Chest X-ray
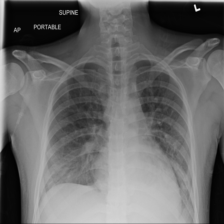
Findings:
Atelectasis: positive
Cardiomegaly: negative
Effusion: positive
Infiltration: negative
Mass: negative
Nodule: negative
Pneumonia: negative
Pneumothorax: negative
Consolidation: negative
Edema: negative
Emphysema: negative
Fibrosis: negative
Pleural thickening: negative
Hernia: negative